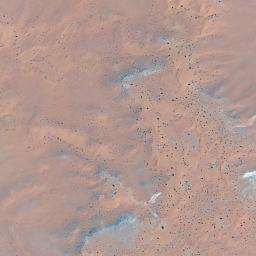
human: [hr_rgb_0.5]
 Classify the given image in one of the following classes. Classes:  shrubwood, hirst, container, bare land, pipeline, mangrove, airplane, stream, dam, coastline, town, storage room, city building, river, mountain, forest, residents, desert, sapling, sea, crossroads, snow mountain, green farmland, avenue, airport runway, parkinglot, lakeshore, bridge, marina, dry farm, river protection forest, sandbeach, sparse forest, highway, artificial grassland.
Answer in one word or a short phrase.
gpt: desert